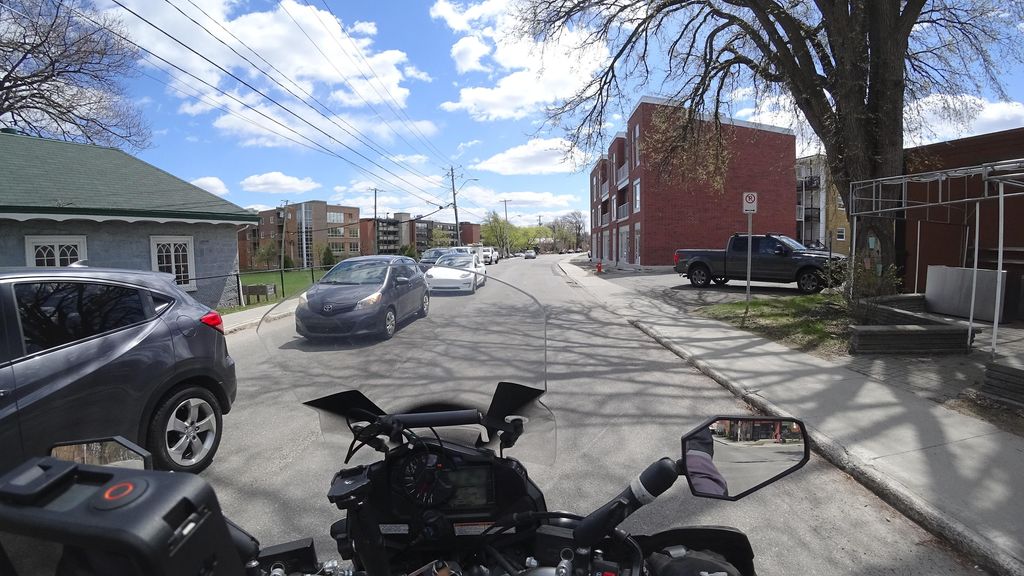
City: quebec_city